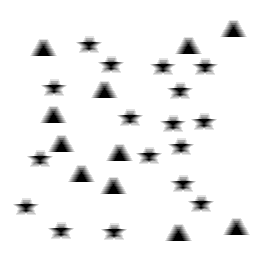
Squares: 0
Triangles: 11
Stars: 17
Total shapes: 28